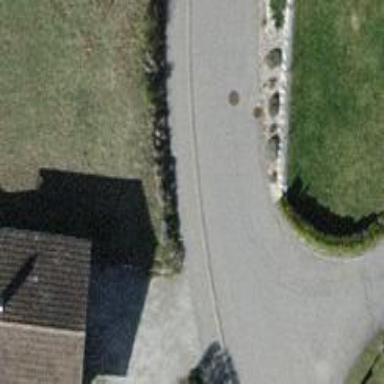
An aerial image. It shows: Residential road with asphalt surface and raised sidewalk on the left side. The sidewalk surface is also asphalt.